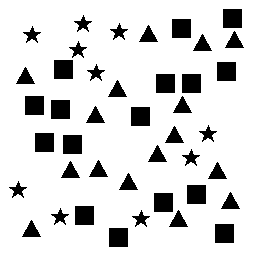
Squares: 16
Triangles: 16
Stars: 10
Total shapes: 42